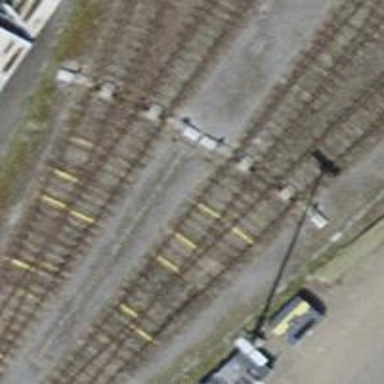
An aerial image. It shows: Railway switch.